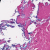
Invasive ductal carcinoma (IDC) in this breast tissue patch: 0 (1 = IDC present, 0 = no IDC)